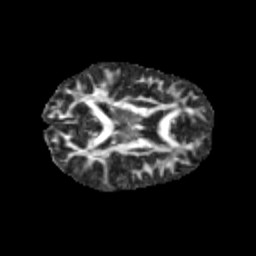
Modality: FA
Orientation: axial
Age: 13
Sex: female
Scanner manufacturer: siemens
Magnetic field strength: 3 T
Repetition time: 3.8 s
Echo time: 0.07 s